Question: Count the number of objects in the diagram.
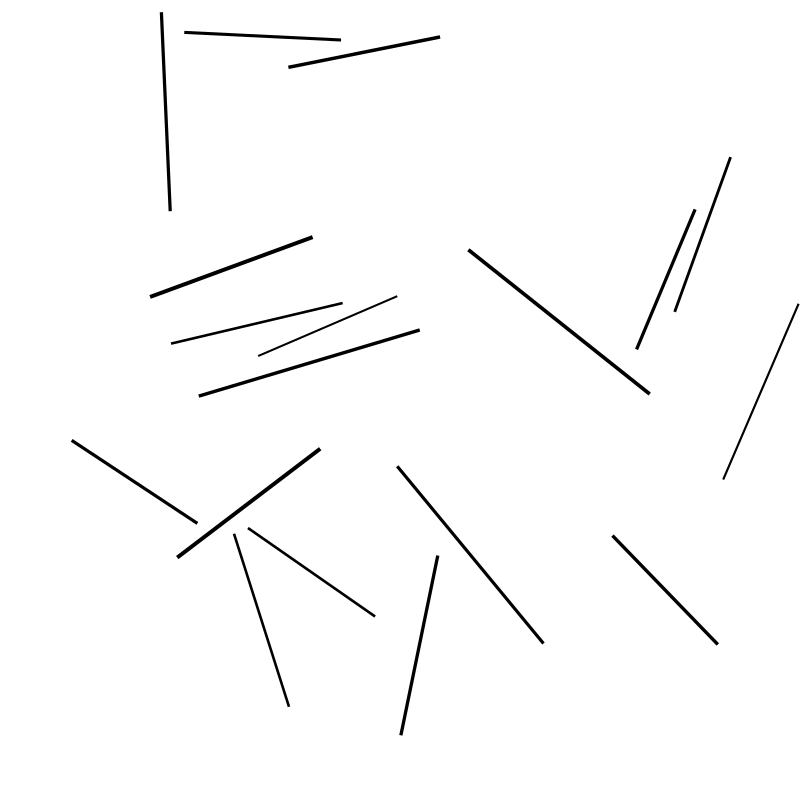
Answer: 18